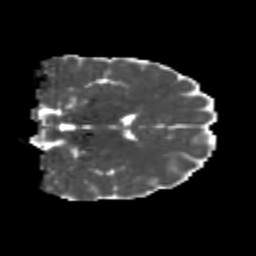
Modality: MD
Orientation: coronal
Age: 24
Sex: male
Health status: healthy
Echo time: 0.074 s